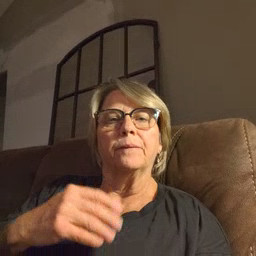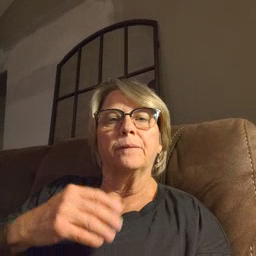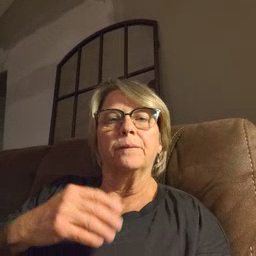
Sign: sleepy